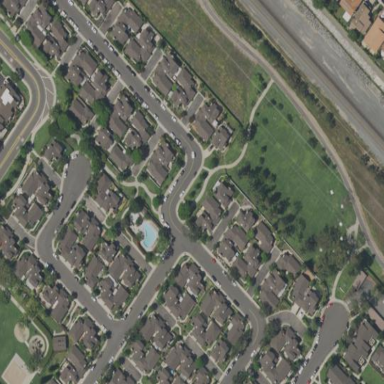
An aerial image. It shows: Residential area with condominium housing type.